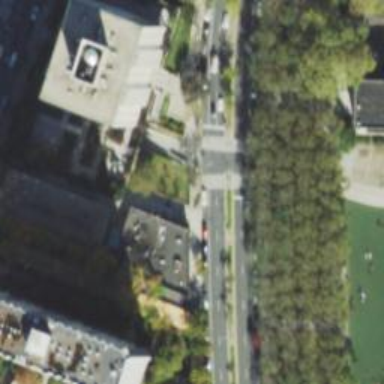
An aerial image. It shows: Footway with asphalt surface and zebra crossing.